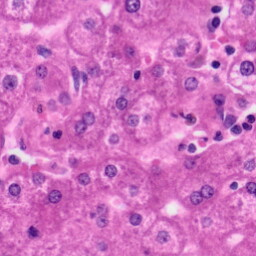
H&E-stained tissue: Liver